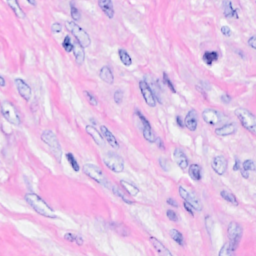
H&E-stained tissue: Breast